Interaction volume radius: 10 \u00c5
Interaction volume height: 15 \u00c5
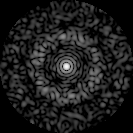
Disorder parameter: 0.8172